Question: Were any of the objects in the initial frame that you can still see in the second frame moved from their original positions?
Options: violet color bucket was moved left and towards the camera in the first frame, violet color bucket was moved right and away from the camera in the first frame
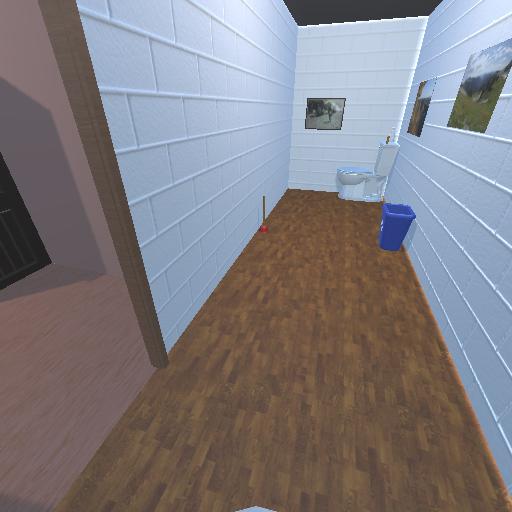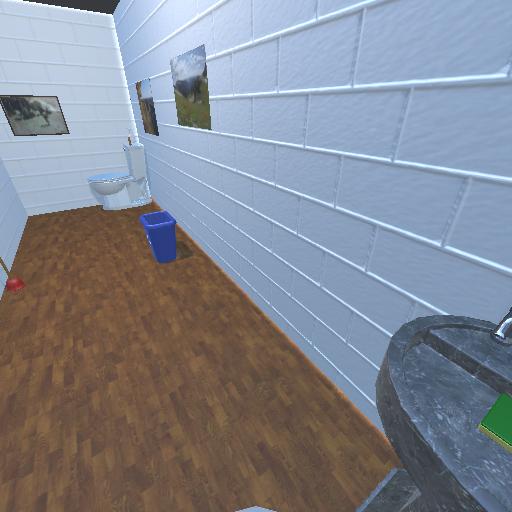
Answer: violet color bucket was moved left and towards the camera in the first frame